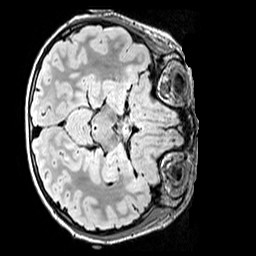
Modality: FLAIR
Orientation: axial
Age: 12
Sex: male
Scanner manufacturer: siemens
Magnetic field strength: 3 T
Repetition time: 5 s
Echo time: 0.388 s